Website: lowes
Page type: newsletter-management
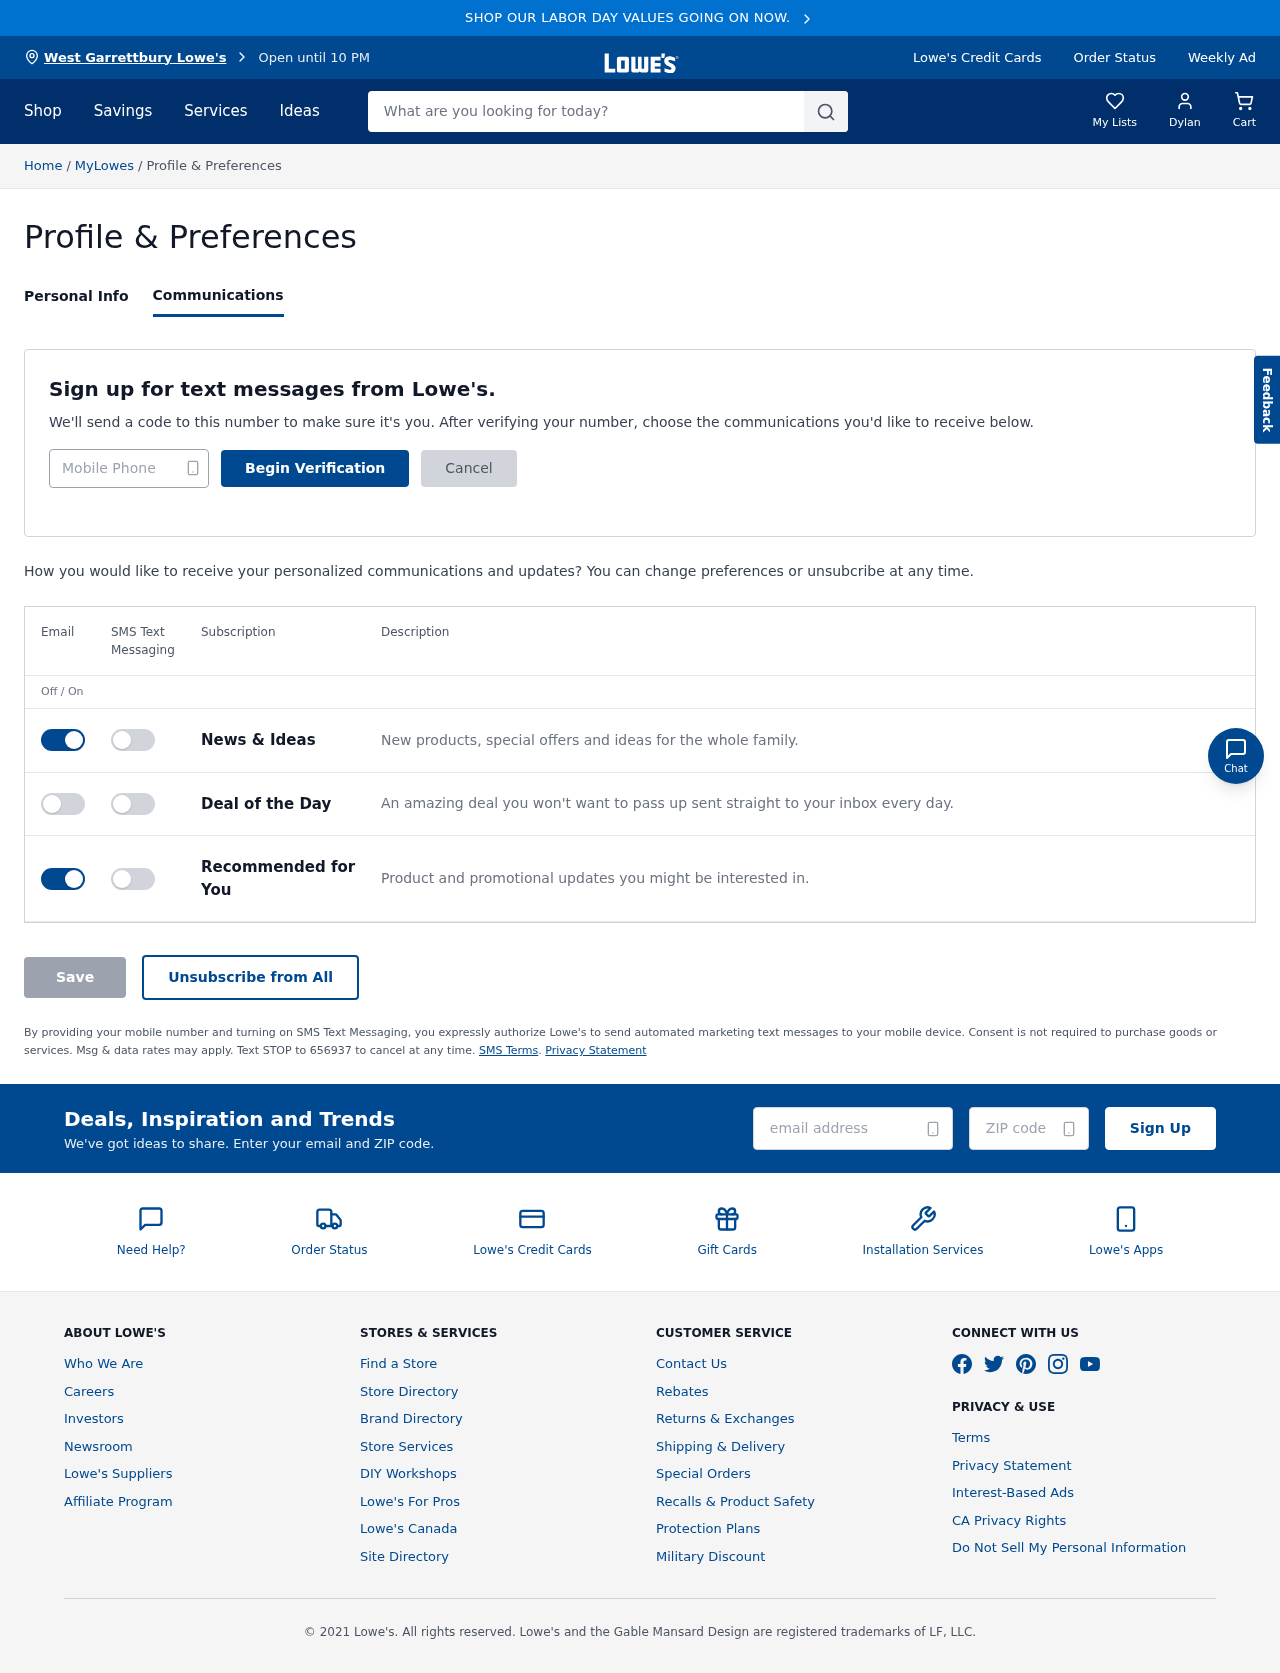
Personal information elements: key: PII_CITY
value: West Garrettbury Lowe's
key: PII_EMAIL
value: dylansmith@hotmail.com
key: PII_FIRSTNAME
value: Dylan
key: PII_PHONE
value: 5026670165
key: PII_POSTCODE
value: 23848
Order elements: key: ORDER_NUM_ITEMS
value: Cart
Search elements: key: HEADER_SEARCH
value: What are you looking for today?